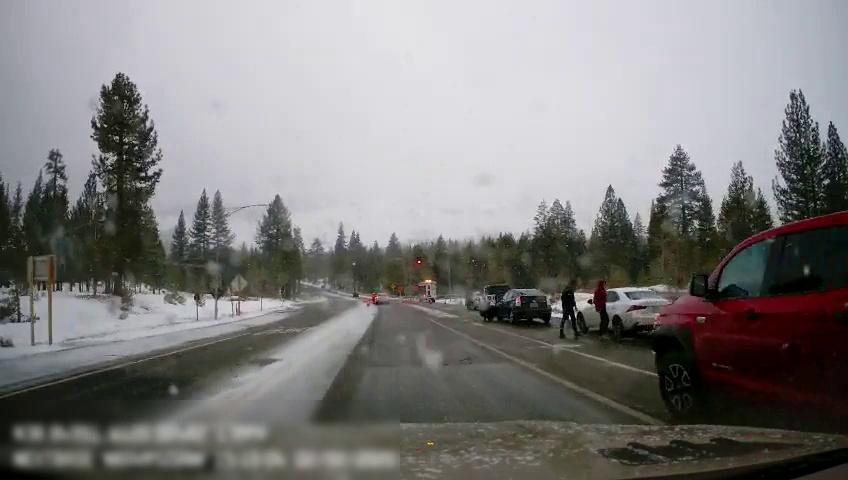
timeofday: Day
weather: Snowy
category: Drivable Space
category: Vehicles | Truck
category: Vehicles | Car
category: Pedestrians
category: Pedestrians
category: Pedestrians
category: Vehicles | Car
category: Vehicles | SUV
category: Vehicles | Car
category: Vehicles | Truck
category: Vehicles | SUV
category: Pedestrians
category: Lanes | Alternate Lane
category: Lanes | Alternate Lane
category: Lanes | Alternate Lane